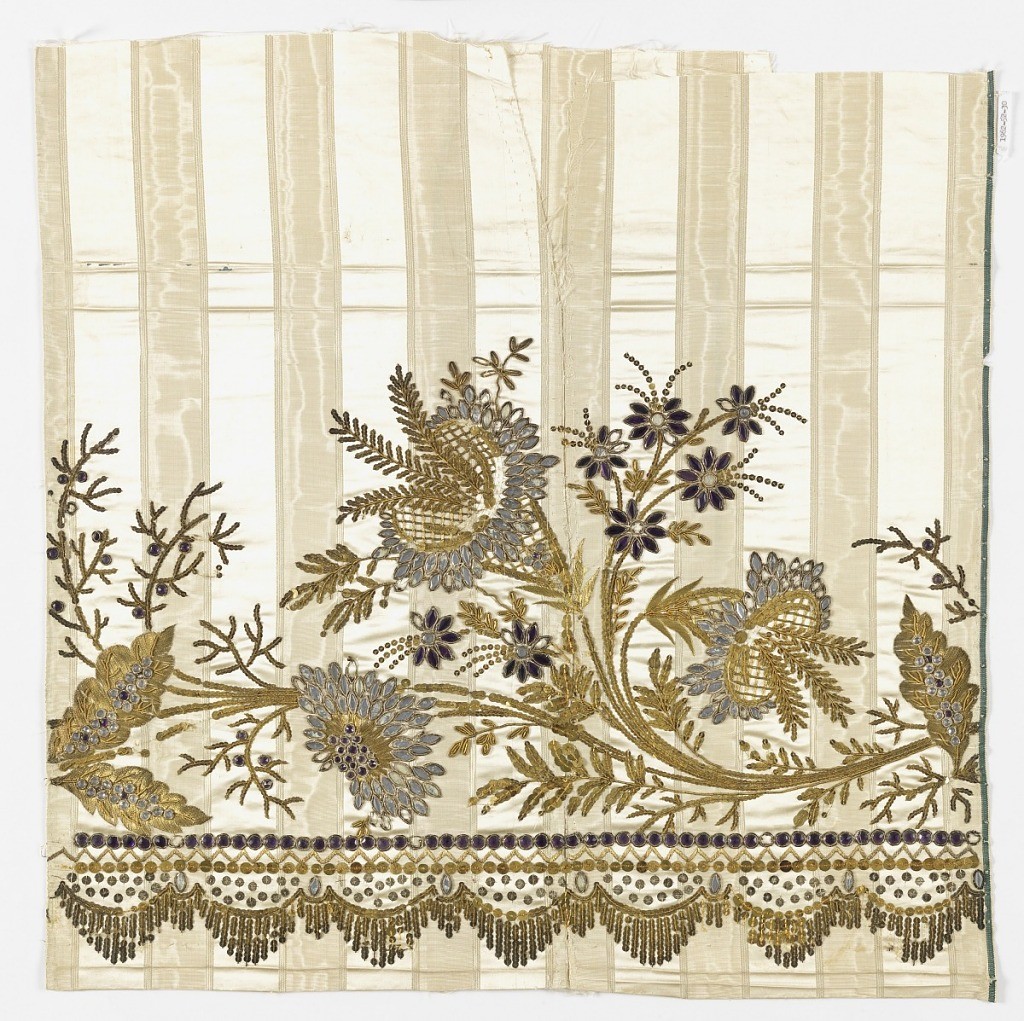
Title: Fragment
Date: early 19th century
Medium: silk, spangles, cut stones, metal, metallic yarns on silk Technique: embroidered, appliquéd on satin weave
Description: Fragment of white silk with moiré stripes embroidered with silk and metallic yarns showing design of flowers; stems composed of gold colored sequins, petals of appliquéd stones, and leaves of metallic yarn. Border at bottom showing horizontal lines of stones, sequins and metallic yarn, with swag of gold colored sequins.